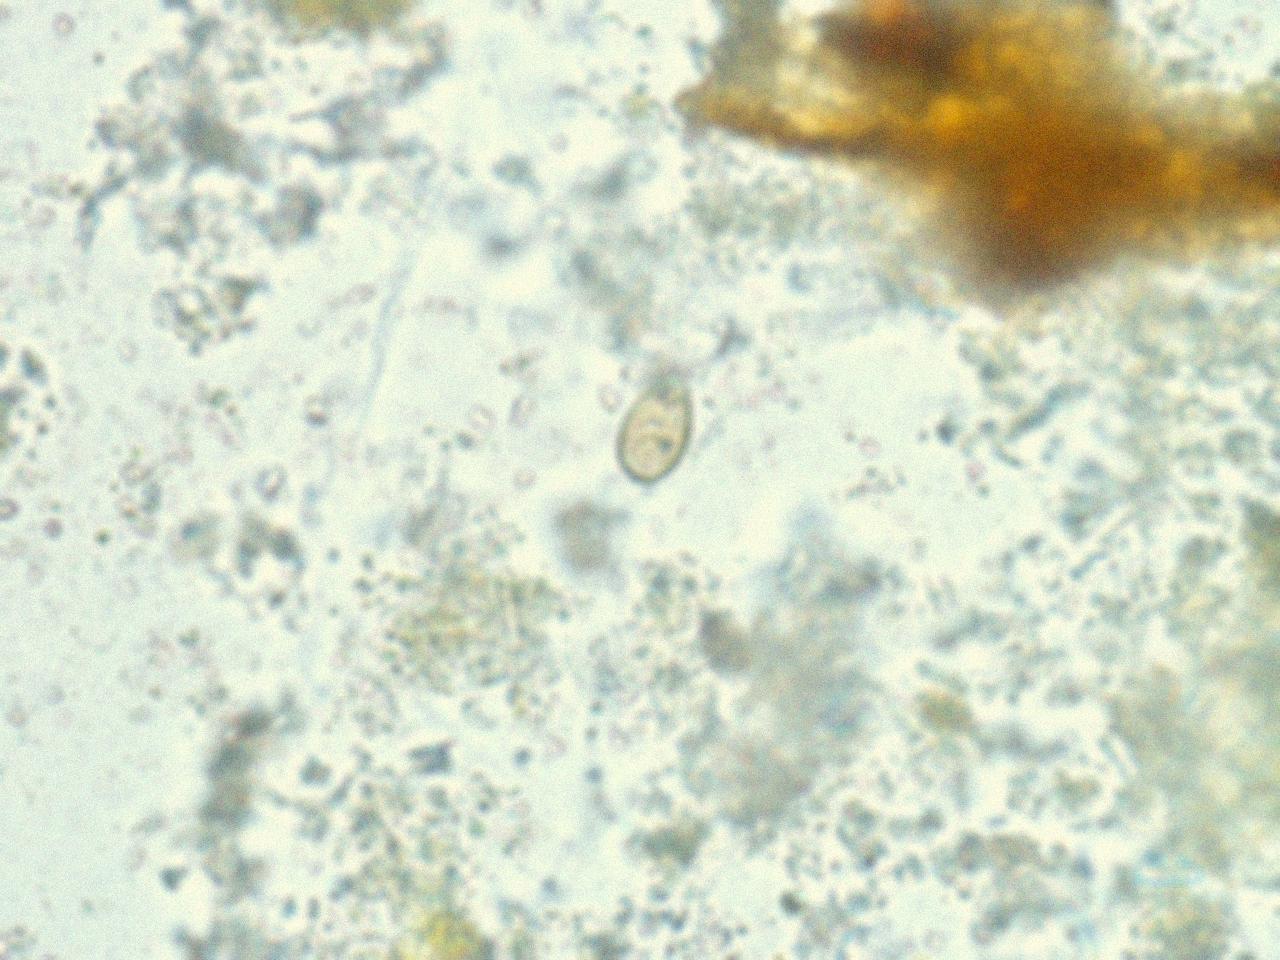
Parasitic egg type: Opisthorchis viverrine